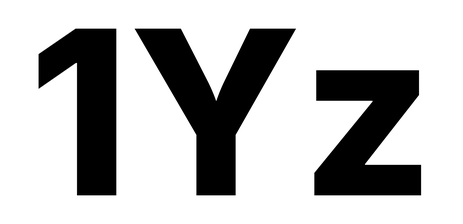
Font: Inter_ExtraBold